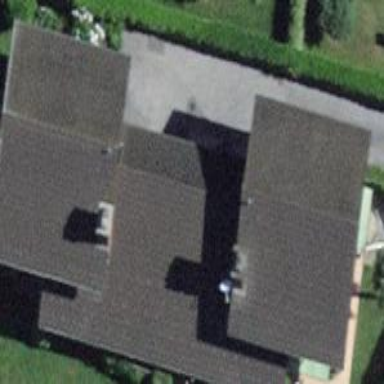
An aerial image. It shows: View of roof of building.